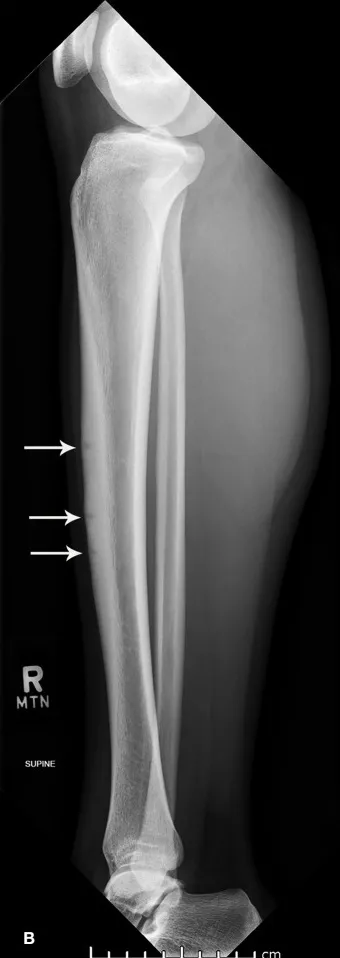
Right. Tibia and fibula.
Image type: radiology (x_ray)